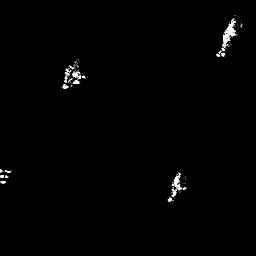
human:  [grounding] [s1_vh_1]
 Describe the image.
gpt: In the satellite image, there is  <ref>1 medium ship </ref> <box>[[22, 26, 33, 35, 0]]</box> located at left,  <ref>1 medium ship </ref> <box>[[64, 69, 72, 79, 0]]</box> located at bottom,  <ref>1 medium ship </ref> <box>[[83, 7, 92, 23, 0]]</box> located at top right.